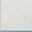
Piece: xx